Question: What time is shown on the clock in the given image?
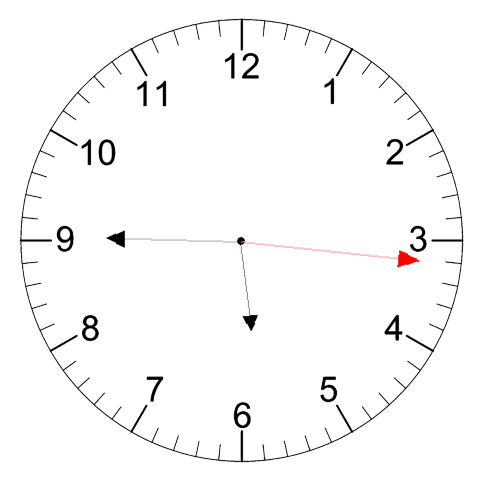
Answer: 05:45:16